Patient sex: M
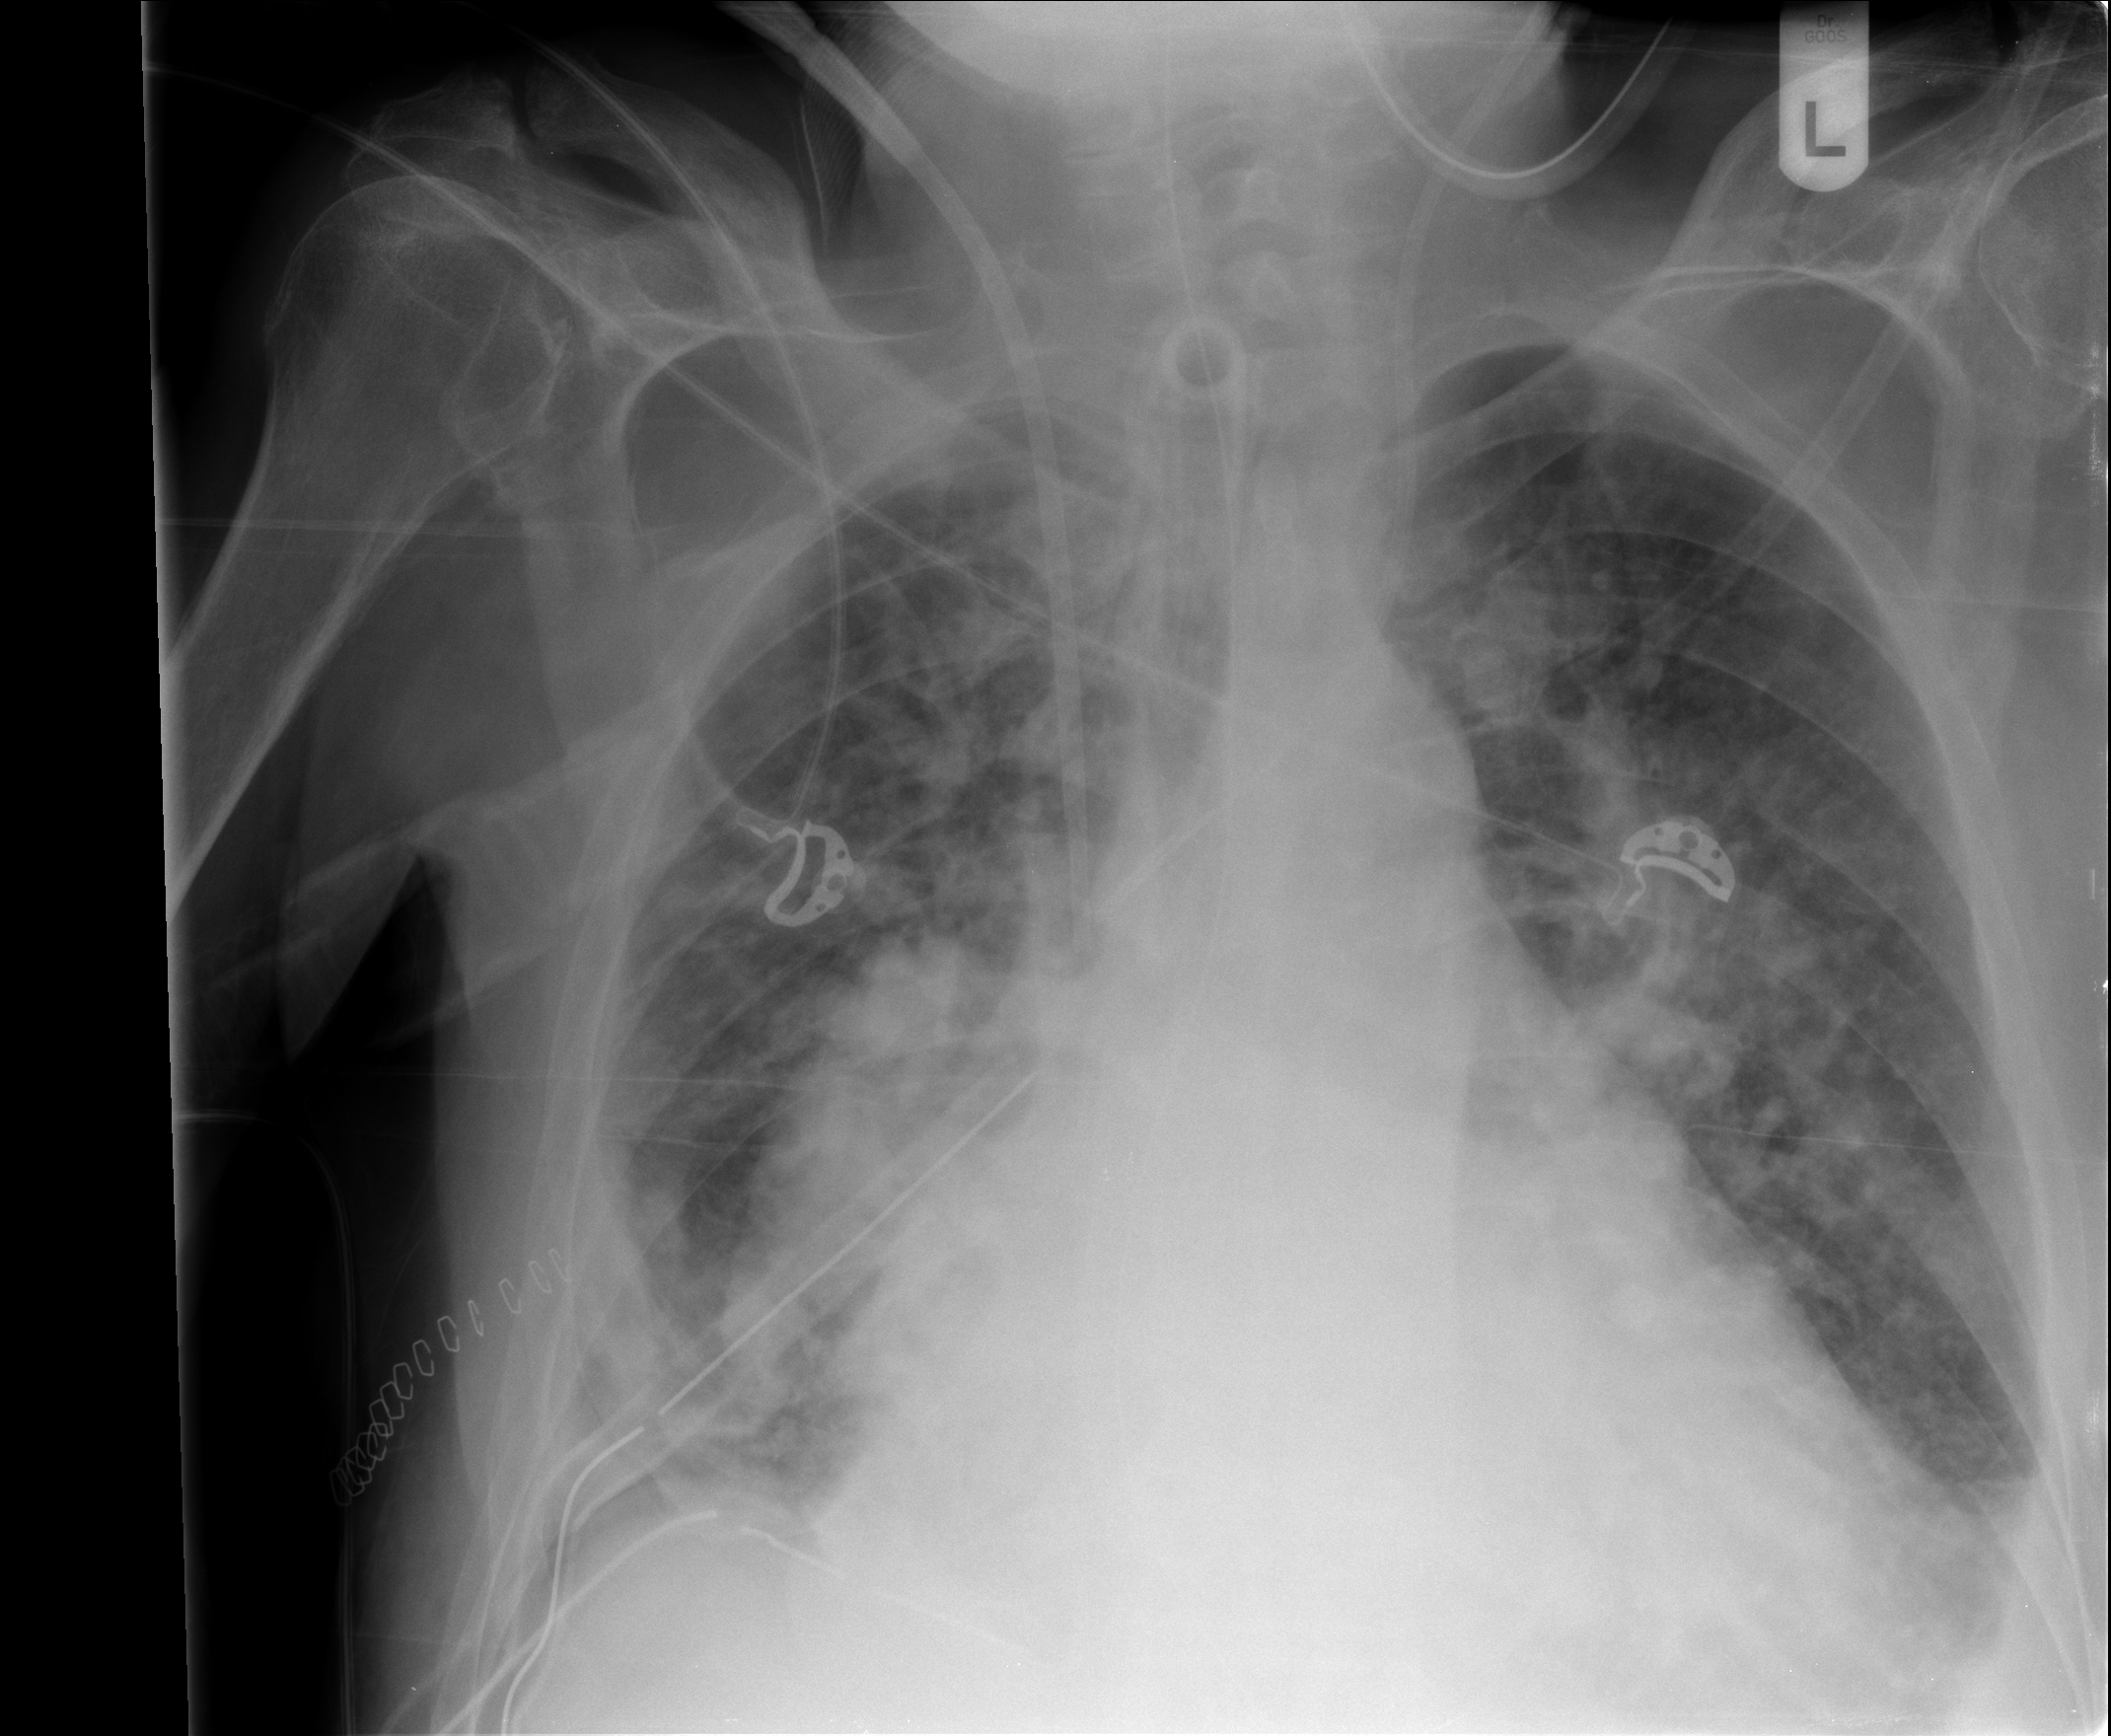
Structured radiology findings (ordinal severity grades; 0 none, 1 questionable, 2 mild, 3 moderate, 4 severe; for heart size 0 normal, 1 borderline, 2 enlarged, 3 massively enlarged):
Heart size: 2
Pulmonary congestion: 3
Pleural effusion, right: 0
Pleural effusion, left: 1
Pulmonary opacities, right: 3
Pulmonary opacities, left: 2
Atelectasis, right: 3
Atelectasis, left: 2